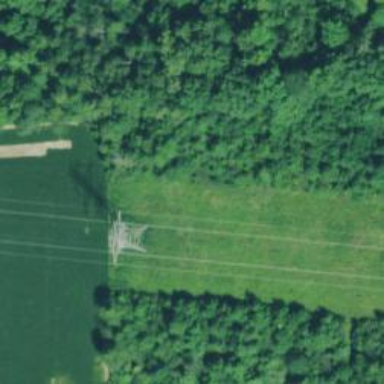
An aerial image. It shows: Lattice structure tower.